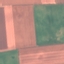
Land use / land cover class: AnnualCrop